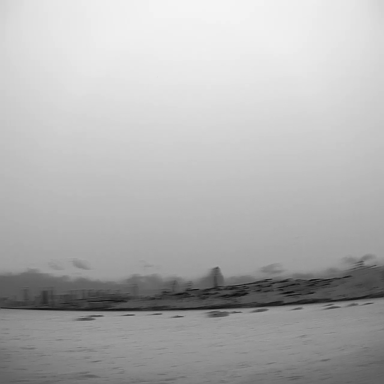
There are ten bulk_carriers in the infrared image.